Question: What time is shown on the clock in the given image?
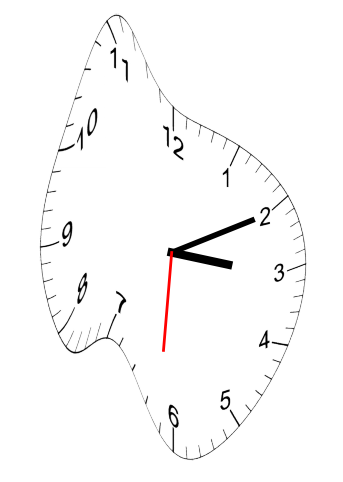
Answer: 03:10:31